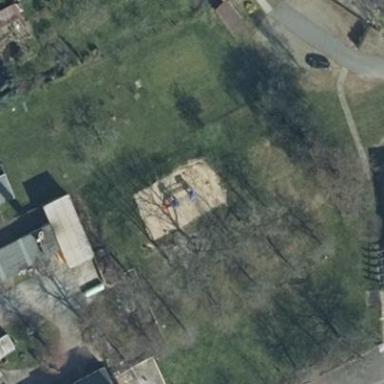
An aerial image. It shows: Playground with sandy surface.